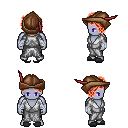
a pixel art fantasy rpg character, male body template, dark elf, purple skin, white robe, gold greaves, red curly afro hairstyle, leather cap, white cloth bandages, gray slippers, four views (front, back, left, right), 2x2 character sprite sheet, small pixel art, hard edges, no anti-aliasing